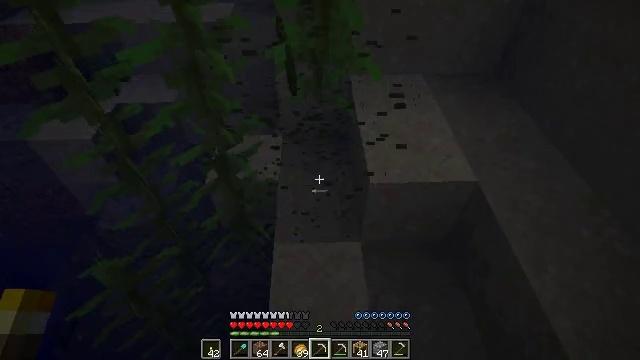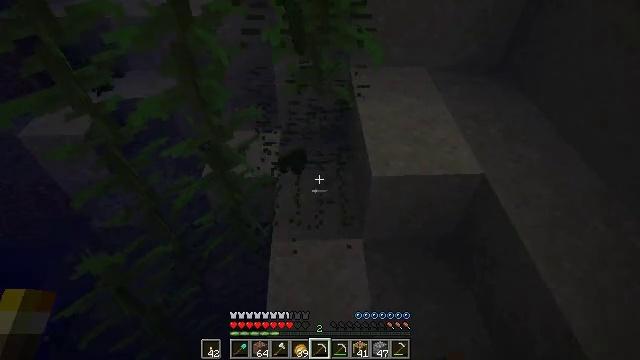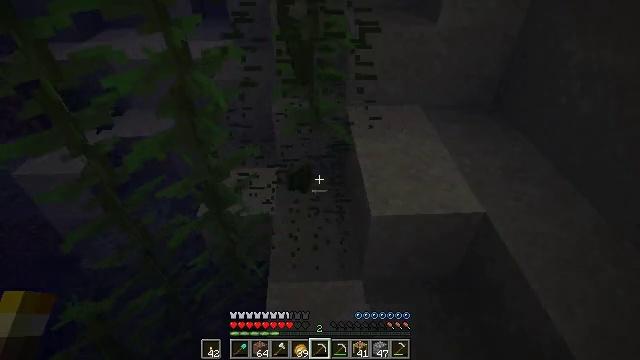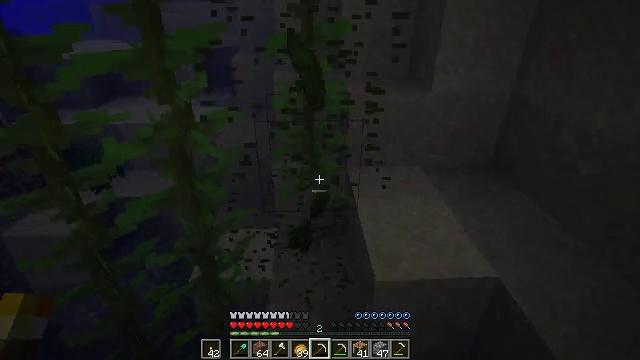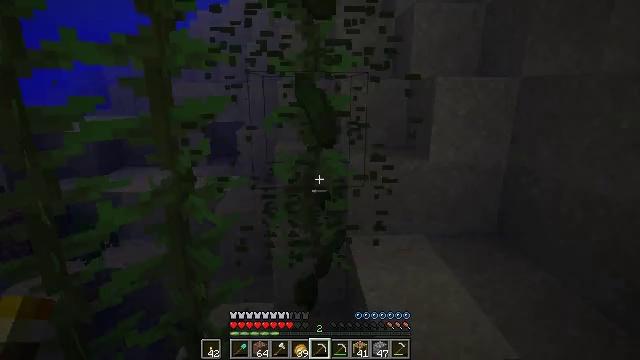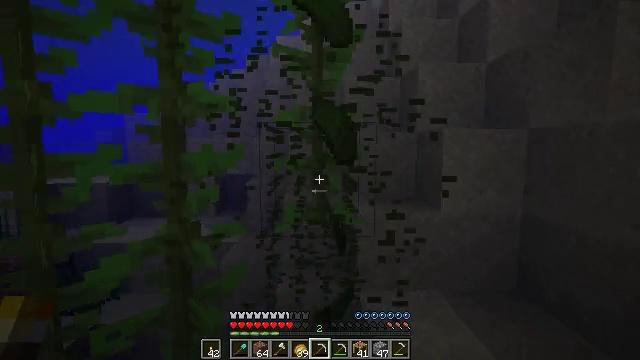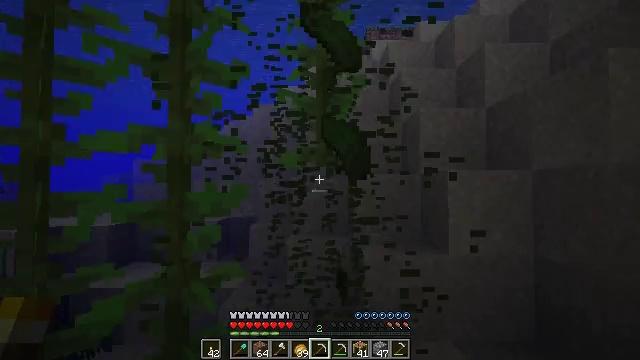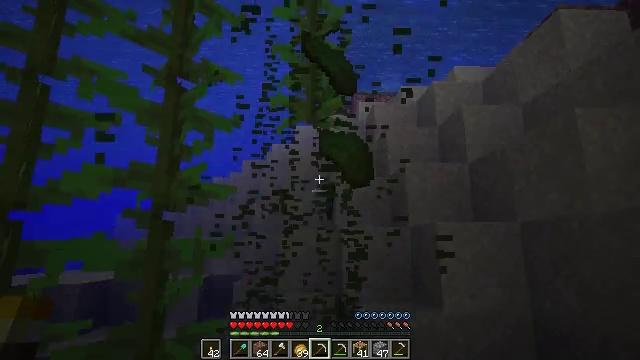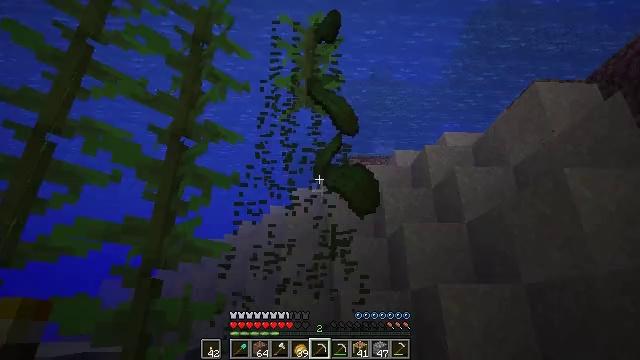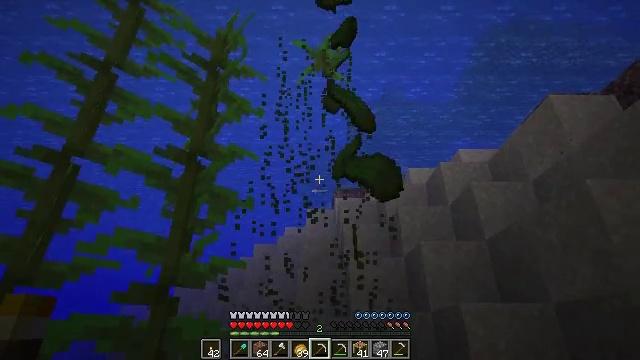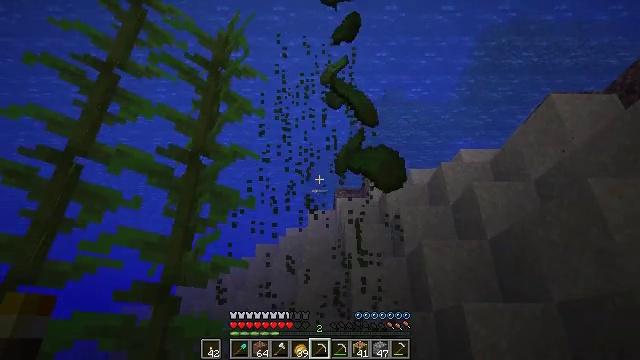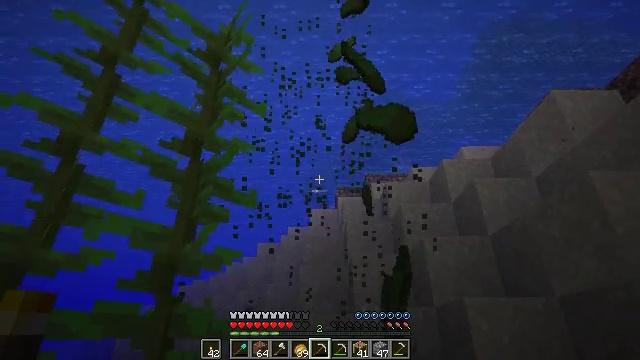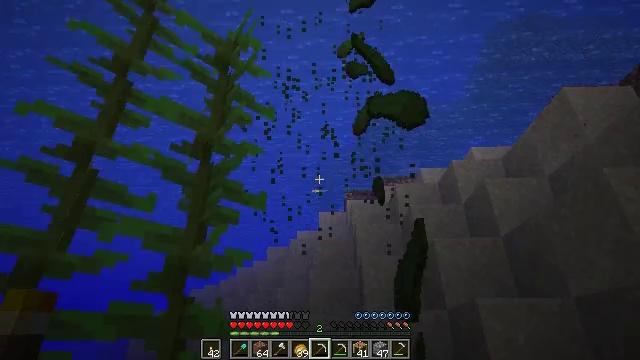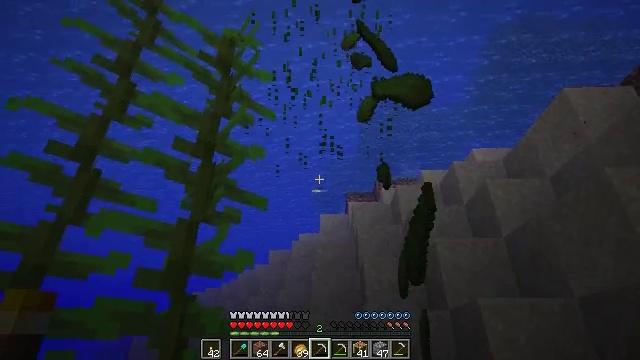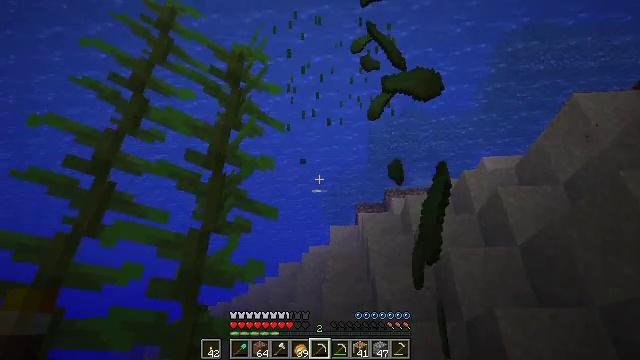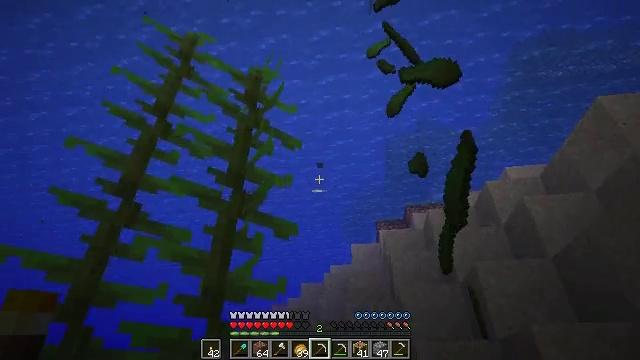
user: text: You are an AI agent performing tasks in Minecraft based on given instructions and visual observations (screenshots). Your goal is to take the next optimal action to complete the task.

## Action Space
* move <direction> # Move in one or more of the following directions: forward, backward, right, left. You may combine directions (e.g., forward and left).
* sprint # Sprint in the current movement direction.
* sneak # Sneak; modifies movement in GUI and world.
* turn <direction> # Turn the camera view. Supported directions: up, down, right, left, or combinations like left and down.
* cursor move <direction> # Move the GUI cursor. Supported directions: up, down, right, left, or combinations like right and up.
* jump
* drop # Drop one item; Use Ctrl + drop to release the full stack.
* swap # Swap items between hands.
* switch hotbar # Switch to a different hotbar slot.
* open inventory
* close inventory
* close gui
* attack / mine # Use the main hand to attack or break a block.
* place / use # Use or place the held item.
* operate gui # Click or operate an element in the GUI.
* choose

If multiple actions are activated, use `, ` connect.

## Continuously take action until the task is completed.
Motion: motion action
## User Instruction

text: Break the kelp plant in the ocean.
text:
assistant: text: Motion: move forward, attack / mine
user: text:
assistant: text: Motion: move forward, turn up, attack / mine
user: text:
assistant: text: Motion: turn up
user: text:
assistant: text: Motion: turn up
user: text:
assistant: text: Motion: turn left and up
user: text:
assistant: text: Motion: turn up, attack / mine
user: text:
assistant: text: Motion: turn right and up, attack / mine
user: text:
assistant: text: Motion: turn up, attack / mine
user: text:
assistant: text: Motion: turn left and up, attack / mine
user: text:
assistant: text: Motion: attack / mine
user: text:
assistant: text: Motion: attack / mine
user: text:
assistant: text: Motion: turn left, attack / mine
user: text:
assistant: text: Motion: no_op
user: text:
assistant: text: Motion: turn left and up
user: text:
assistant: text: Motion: move forward, turn left and up
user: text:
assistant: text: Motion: move forward, turn left and up
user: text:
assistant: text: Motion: move forward, turn left and up
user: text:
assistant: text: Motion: move forward, turn left, jump
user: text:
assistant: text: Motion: move forward, turn left, attack / mine, jump
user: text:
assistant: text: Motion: move forward, attack / mine, jump
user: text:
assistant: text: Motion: move forward, turn right, attack / mine, jump
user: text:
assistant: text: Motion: move forward, turn right and up, jump
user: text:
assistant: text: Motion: move forward, turn right, attack / mine, jump
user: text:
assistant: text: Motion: move forward, turn right and up, attack / mine, jump
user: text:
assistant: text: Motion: attack / mine, jump